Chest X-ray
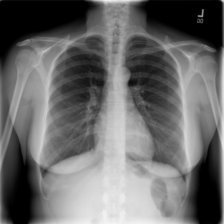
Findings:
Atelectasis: negative
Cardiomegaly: negative
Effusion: negative
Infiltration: negative
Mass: negative
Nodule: negative
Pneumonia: negative
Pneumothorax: negative
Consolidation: negative
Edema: negative
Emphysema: negative
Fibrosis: negative
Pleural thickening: negative
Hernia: negative